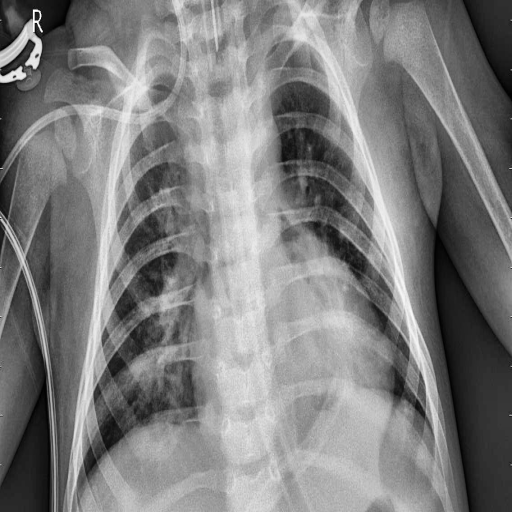
Finding: PNEUMONIA